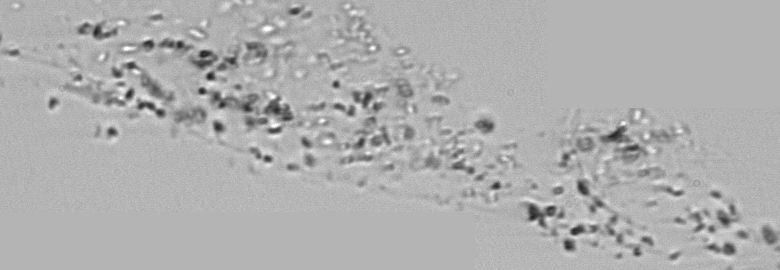
Label: Phaeocystis_debris